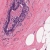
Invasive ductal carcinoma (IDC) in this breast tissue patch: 0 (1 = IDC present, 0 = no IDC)